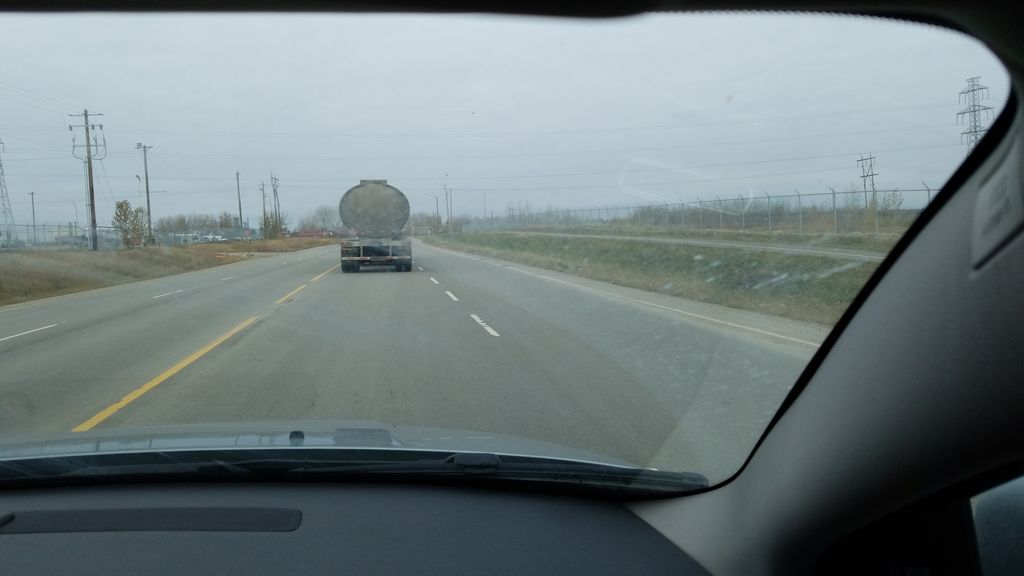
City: edmonton